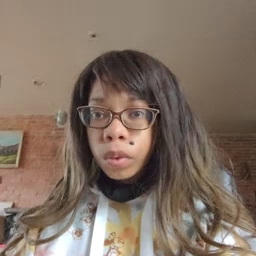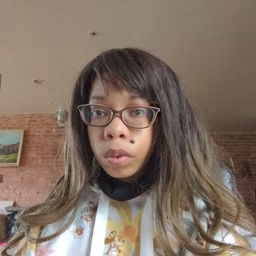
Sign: frog